Question: '''
import sys
import os
from lxml import html
import re
import time
from functions import * # its other python file
from PyQt5 import QtWidgets
from PyQt5.QtCore import *
def check(mail, live_count=0, die_count=0, couldnt_count=0, timeout=60):
liveco, dieco, couldntco = checkMail(mail, live_count, die_count, couldnt_count, timeout)
return liveco, dieco, couldntco
class Window(QtWidgets.QWidget):
def __init__(self):
super(Window,self).__init__()
self.mainWindow()
def mainWindow(self):
global textarea
global gate
global label
self.setWindowTitle("EXE CHECKER")
self.setGeometry(100, 100, 600, 400)
self.setMaximumSize(QSize(600, 400))
gate = QtWidgets.QComboBox()
gate.addItem("MAIL")
textarea = QtWidgets.QTextEdit(self)
textarea.setPlaceholderText("Enter Mails to Check")
button = QtWidgets.QPushButton("Start", self)
button.clicked.connect(self.OnClick)
label = QtWidgets.QLabel(self)
label.setAlignment(Qt.AlignCenter)
label.setText("Result")
layout = QtWidgets.QVBoxLayout(self)
layout.addWidget(gate)
layout.addWidget(textarea)
layout.addWidget(button)
layout.addWidget(label)
self.setLayout(layout)
self.show()
def OnClick(self):
listmail = textarea.toPlainText()
listmail = listmail.split("
")
gate2 = str(gate.currentText())
now = 1
live_count = 0
die_count = 0
couldnt_count = 0
length = len(listmail)
for mail in listmail:
txt = "%s/%s | Live: %s - Die: %s - Couldn't Check: %s" % (now,length,live_count,die_count,couldnt_count)
label.setText(txt)
try:
live_count, die_count, couldnt_count = check(mail, live_count, die_count, couldnt_count, 60)
except:
try:
live_count, die_count, couldnt_count = check(mail, live_count, die_count, couldnt_count, 120)
except:
continue
txt = "%s/%s | Live: %s - Die: %s - Couldn't Check: %s" % (now,length,live_count,die_count,couldnt_count)
label.setText(txt)
now += 1
print("
Checking has been finished...")
try:
pycCleaner()
app = QtWidgets.QApplication(sys.argv)
app_win = Window()
sys.exit(app.exec_())
except:
pass
'''
This is image for what the program look like

I tried Threading but its not way i want to make my program my program is about email filtering from Textarea in pyqt5 so i enter so many mails about 5000 mail to 10000 mail to filter them so threading not working with so what should i do?
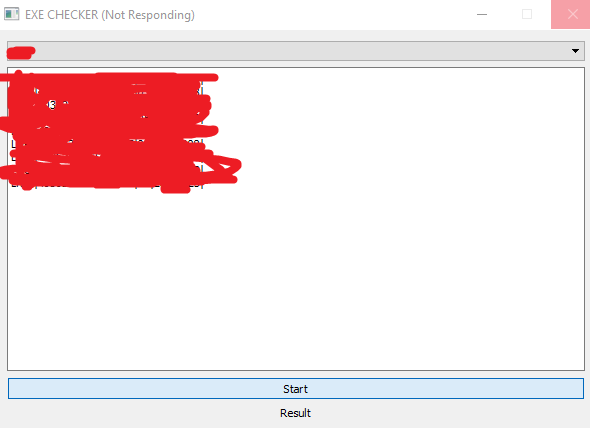
Answer: You have to use a thread and update the GUI through a thread as I show below:
'''
import sys
import os
from lxml import html
import re
import time
from functions import * # its other python file
from PyQt5 import QtCore, QtWidgets
def check(mail, live_count=0, die_count=0, couldnt_count=0, timeout=60):
liveco, dieco, couldntco = checkMail(mail, live_count, die_count, couldnt_count, timeout)
return liveco, dieco, couldntco
class MailThread(QtCore.QThread):
textChanged = QtCore.pyqtSignal(str)
def run(self):
live_count, die_count, couldnt_count, length = self.args
for i, mail in enumerate(self.listmail):
now = i+1
txt = "%s/%s | Live: %s - Die: %s - Couldn't Check: %s" % (now,length,live_count,die_count,couldnt_count)
self.textChanged.emit(txt)
try:
live_count, die_count, couldnt_count = check(mail, live_count, die_count, couldnt_count, 60)
except:
try:
live_count, die_count, couldnt_count = check(mail, live_count, die_count, couldnt_count, 120)
except:
continue
txt = "%s/%s | Live: %s - Die: %s - Couldn't Check: %s" % (now,length,live_count,die_count,couldnt_count)
self.textChanged.emit(txt)
print("
Checking has been finished...")
self.quit()
self.wait()
class Window(QtWidgets.QWidget):
def __init__(self):
super(Window,self).__init__()
self.mainWindow()
def mainWindow(self):
self.setWindowTitle("EXE CHECKER")
self.setGeometry(100, 100, 600, 400)
self.setMaximumSize(QtCore.QSize(600, 400))
self.gate = QtWidgets.QComboBox()
self.gate.addItem("MAIL")
self.textarea = QtWidgets.QTextEdit()
self.textarea.setPlaceholderText("Enter Mails to Check")
button = QtWidgets.QPushButton("Start")
button.clicked.connect(self.OnClick)
self.label = QtWidgets.QLabel()
self.label.setAlignment(QtCore.Qt.AlignCenter)
self.label.setText("Result")
layout = QtWidgets.QVBoxLayout(self)
layout.addWidget(self.gate)
layout.addWidget(self.textarea)
layout.addWidget(button)
layout.addWidget(self.label)
self.show()
def OnClick(self):
listmail = self.textarea.toPlainText().split("
")
gate2 = str(self.gate.currentText())
live_count = 0
die_count = 0
couldnt_count = 0
length = len(listmail)
thread = MailThread(self)
thread.args = live_count, die_count, couldnt_count, length
thread.listmail = listmail
thread.textChanged.connect(self.label.setText)
thread.start()
if __name__ == '__main__':
try:
pycCleaner()
app = QtWidgets.QApplication(sys.argv)
app_win = Window()
sys.exit(app.exec_())
except:
pass
'''